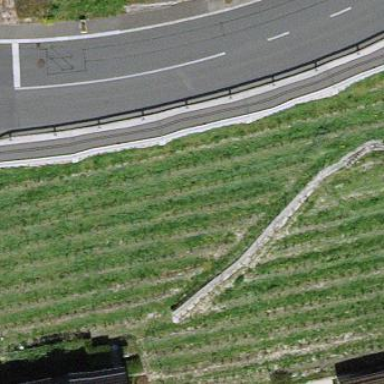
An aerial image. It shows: Vineyard.